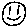
Label: smiley face